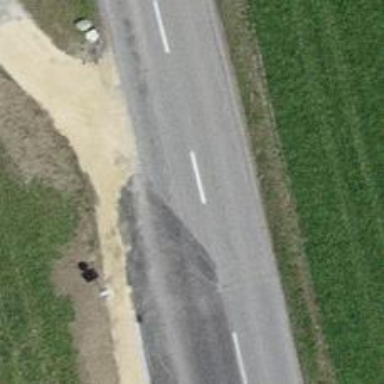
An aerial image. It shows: Tertiary road.